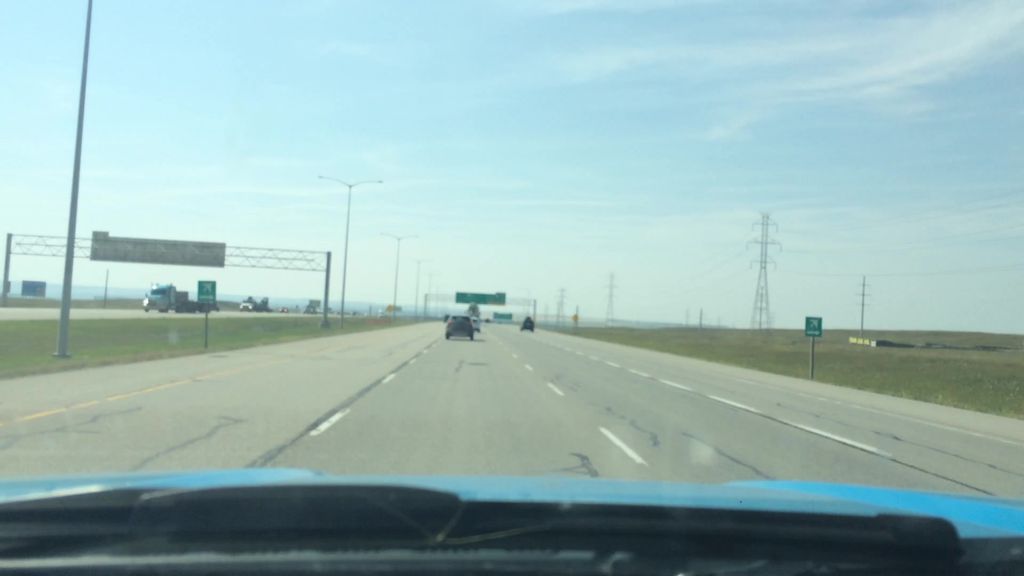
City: calgary